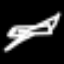
Label: airplane